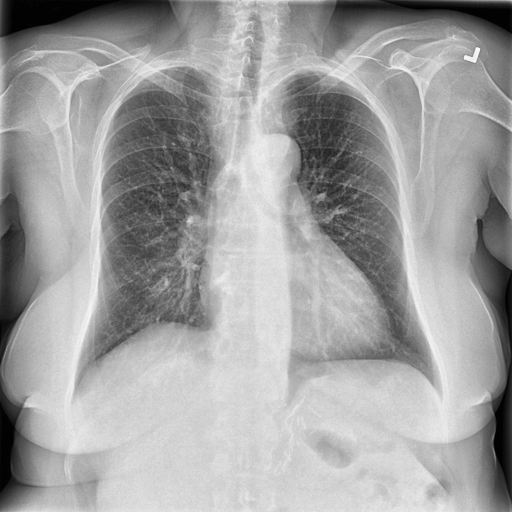
Finding: NORMAL